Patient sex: M
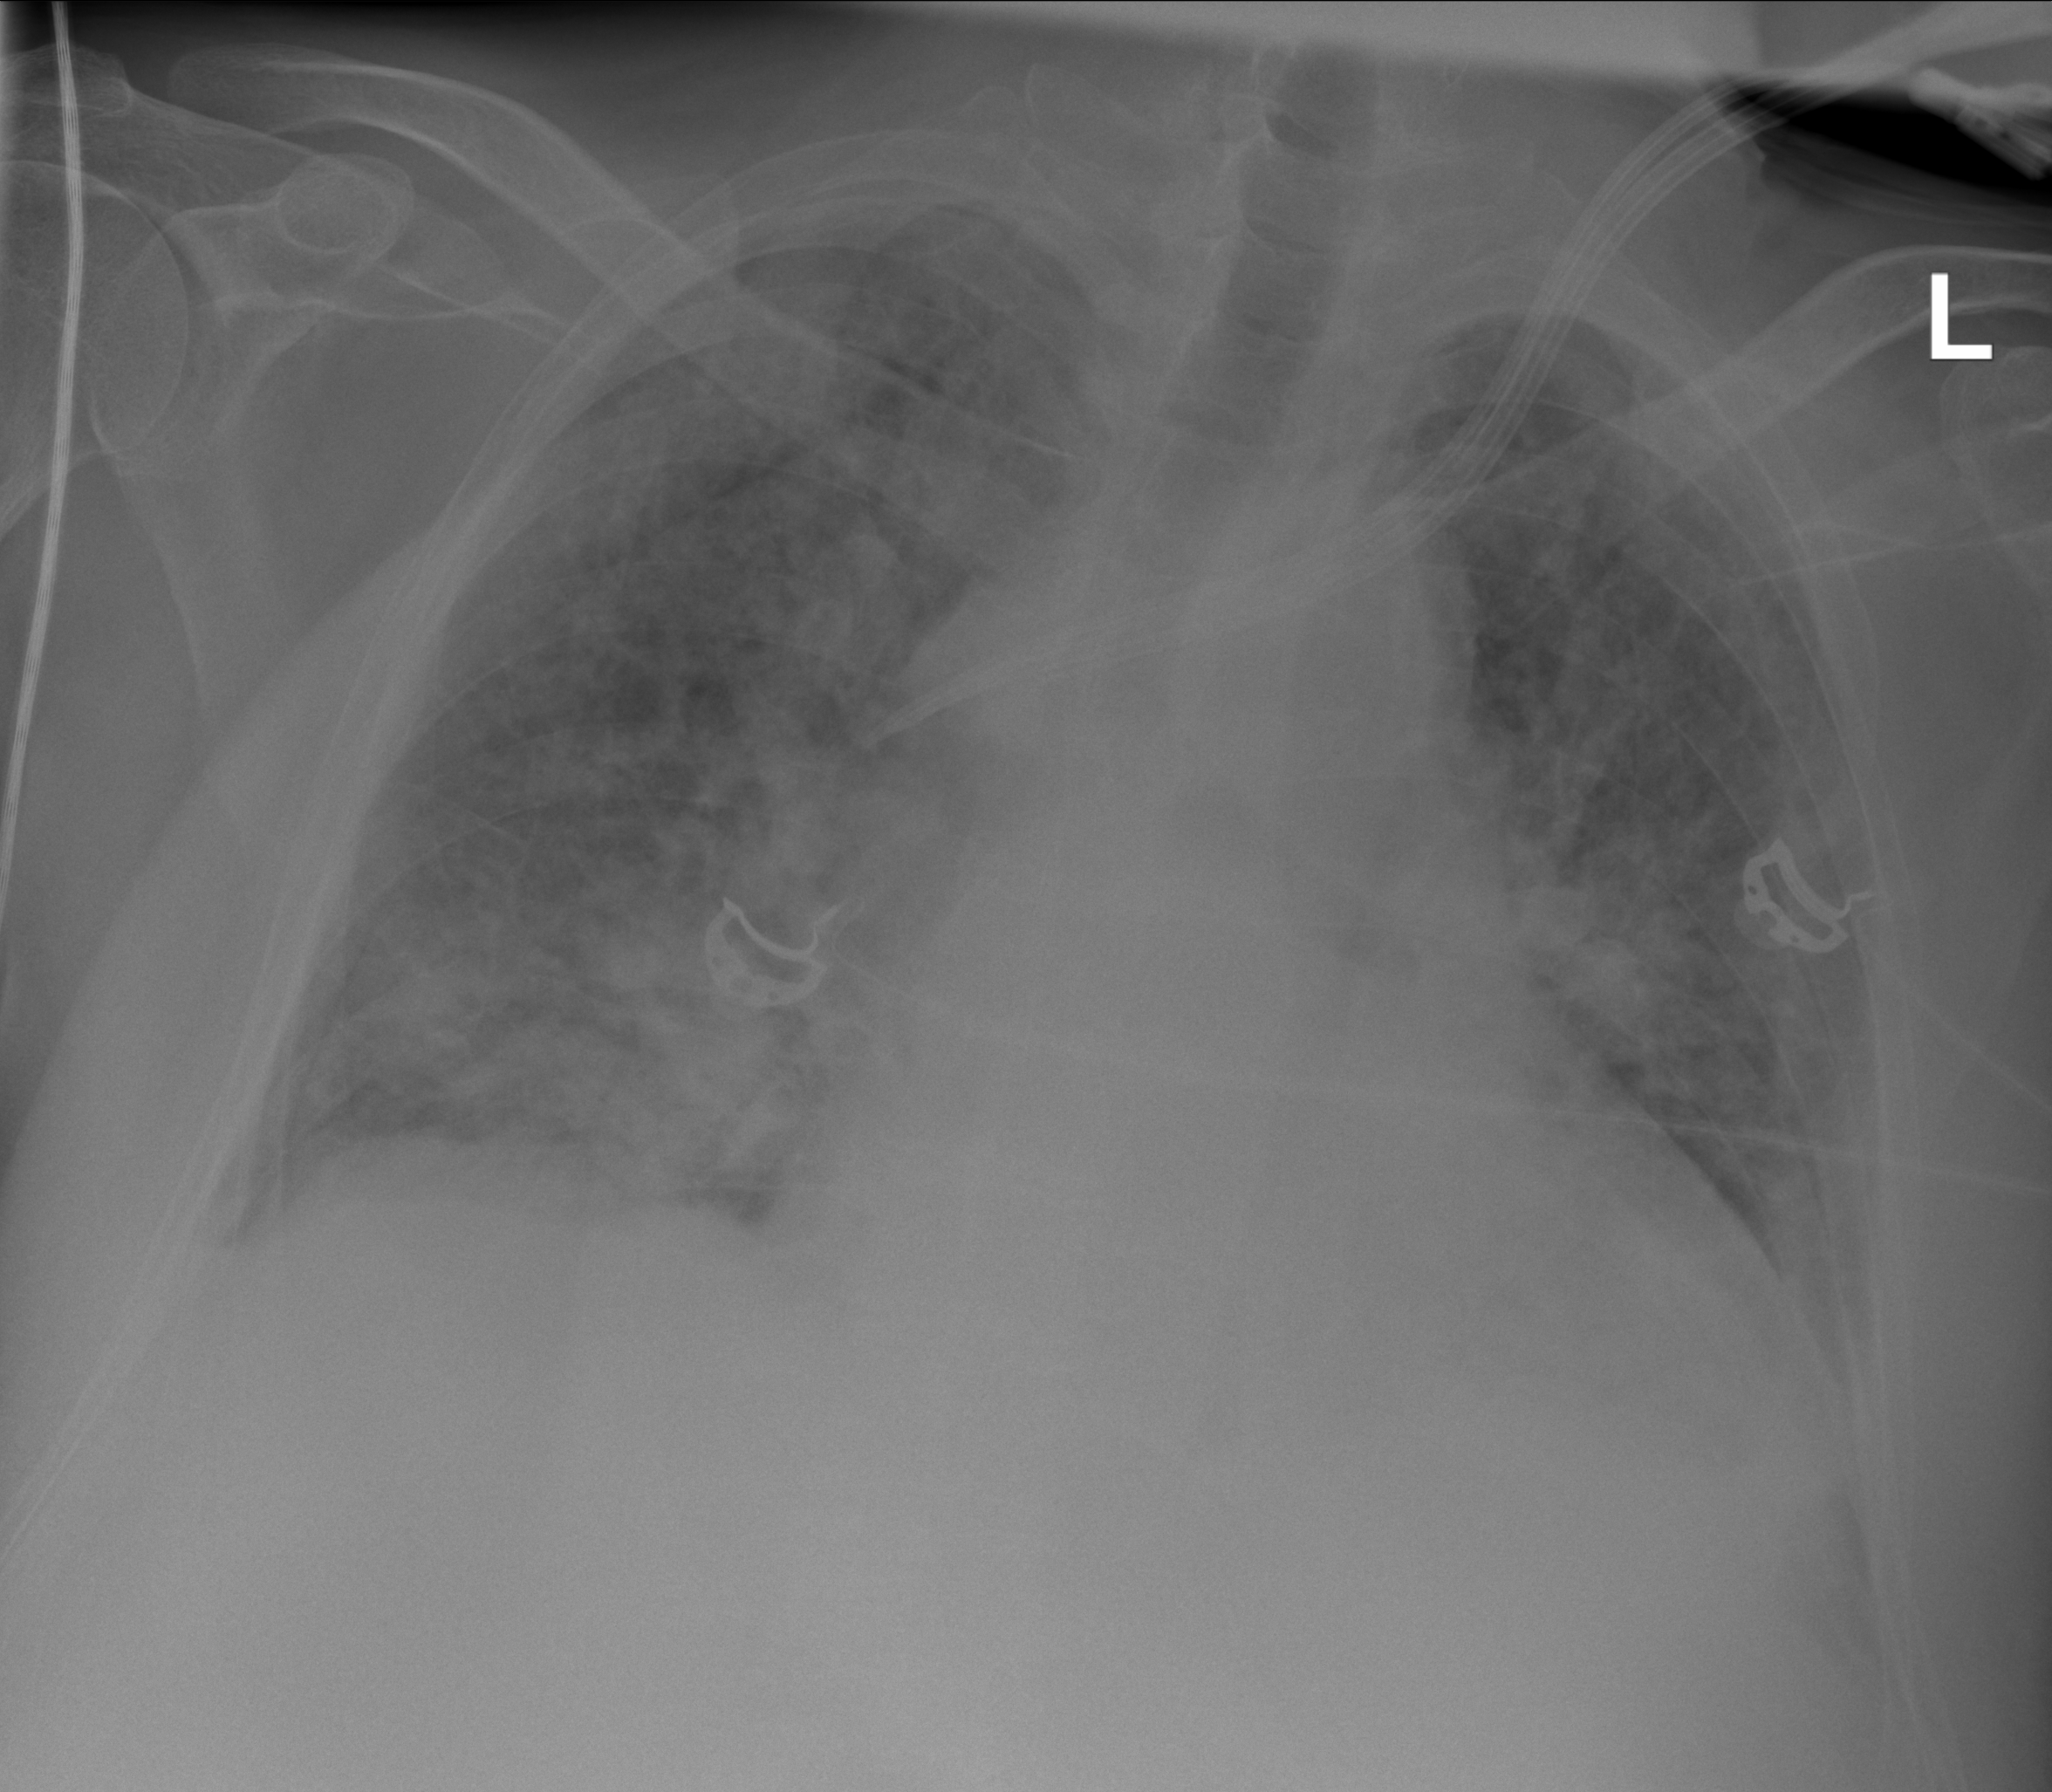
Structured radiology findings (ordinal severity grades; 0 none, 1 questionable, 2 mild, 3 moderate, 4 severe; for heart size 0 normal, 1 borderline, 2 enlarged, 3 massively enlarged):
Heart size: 2
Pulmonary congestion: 3
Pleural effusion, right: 2
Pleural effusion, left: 2
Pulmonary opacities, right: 3
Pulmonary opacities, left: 2
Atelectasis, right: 2
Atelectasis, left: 2